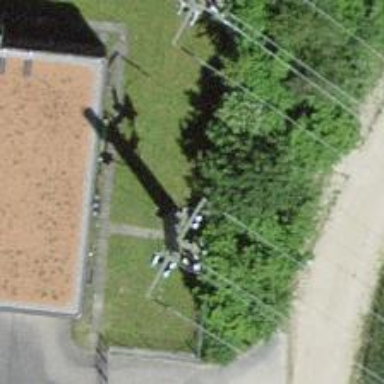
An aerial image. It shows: Power line with three cables.